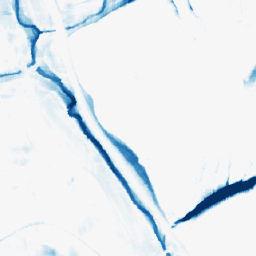
Category: morphological
Decomposition family: morphological_square
Decomposition parameters: operation: closing
size: 20
Upsampling method: area
Upsampling parameters: scale: 2
Upsampling scale: 2